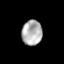
Tissue: prostate
Cell type: Myeloid cells
Senescence score: 0.3123
Nuclear area (px): 496
Mean DAPI intensity: 178.016